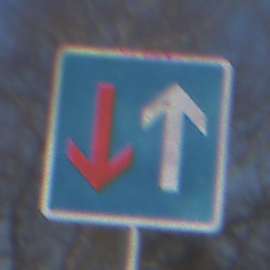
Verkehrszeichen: VorrangVorGegenverkehr
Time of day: MorningAfternoon
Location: Outdoor (Nature)
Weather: PartlyCloudy
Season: Winter
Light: Natural